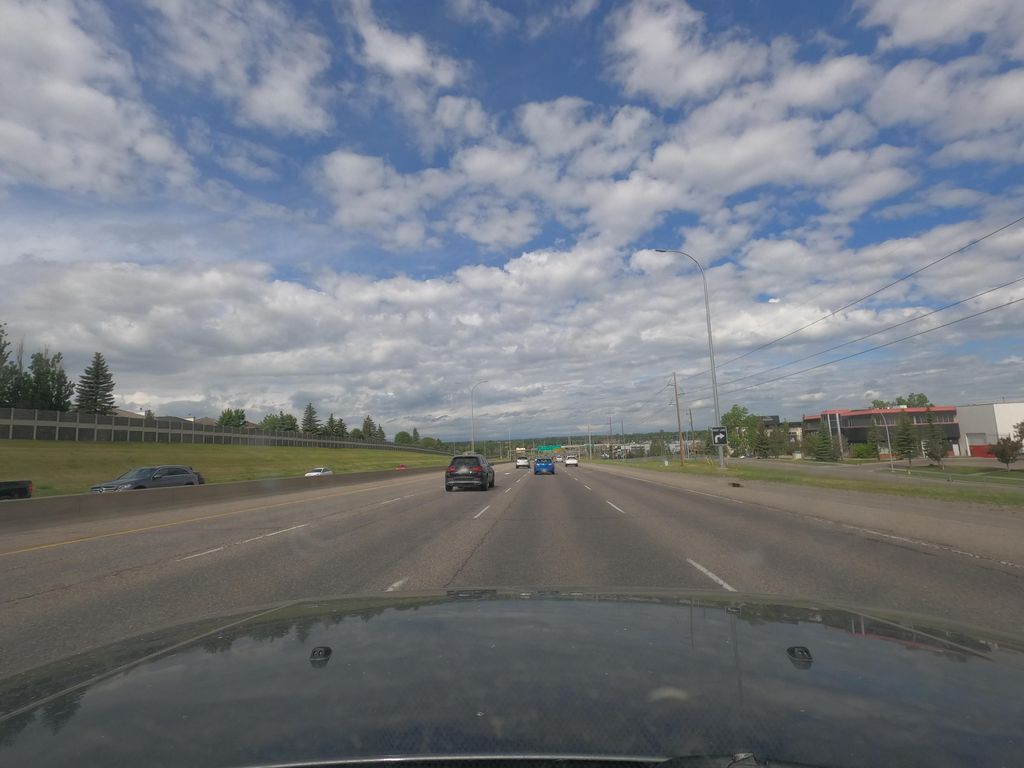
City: calgary